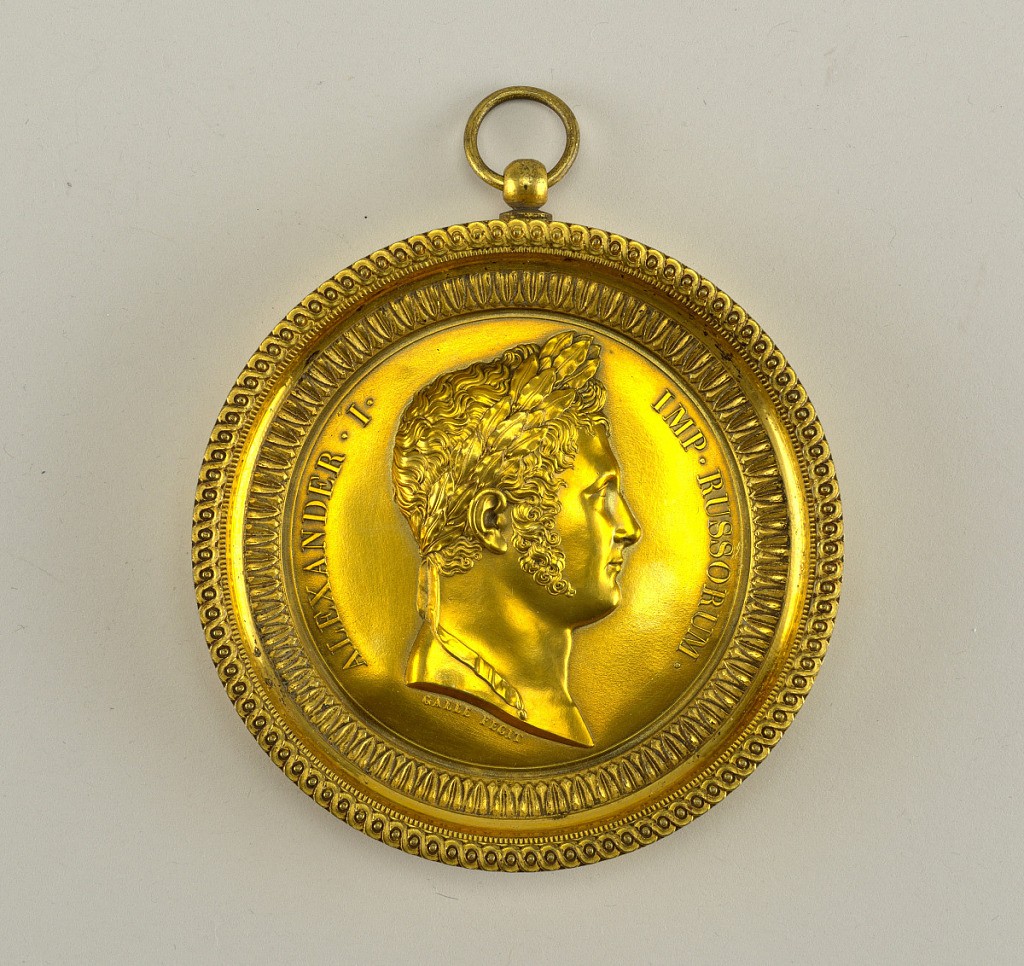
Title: Pendant
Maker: André Galle, France, 1761 - 1844
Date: ca. 1814
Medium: Gilt bronze
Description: Medal commemorating Tsar Alexander I of Russia. Obverse shows laureate head of the Emperor, and the inscription: ALEXANDER I. IMP. RUSSORUM. Uniface, in contemporary ornate frame with suspension ring.